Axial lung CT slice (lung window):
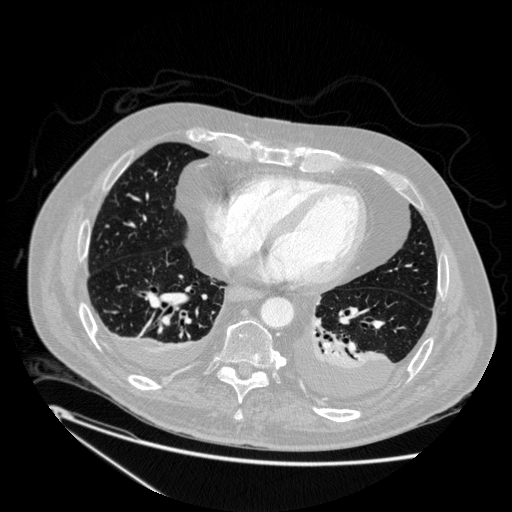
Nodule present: no